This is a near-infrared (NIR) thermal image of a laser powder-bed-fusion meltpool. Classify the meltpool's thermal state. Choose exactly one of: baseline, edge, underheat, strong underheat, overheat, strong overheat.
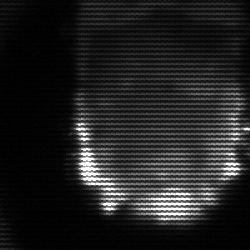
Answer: baseline